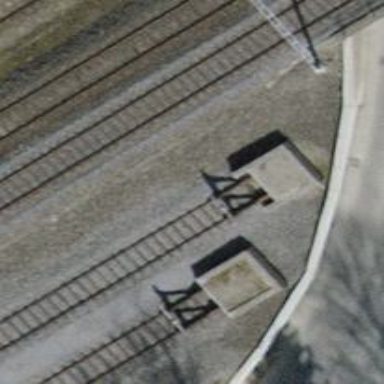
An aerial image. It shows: Railway buffer stop.